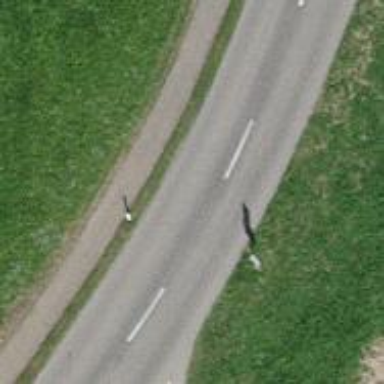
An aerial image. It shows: Unclassified road with asphalt surface.